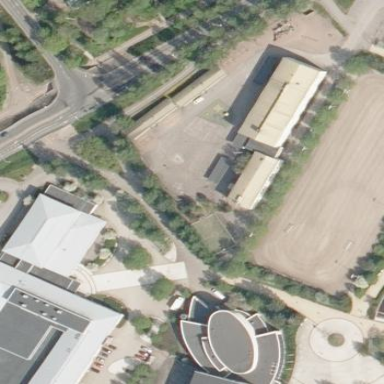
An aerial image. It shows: School.